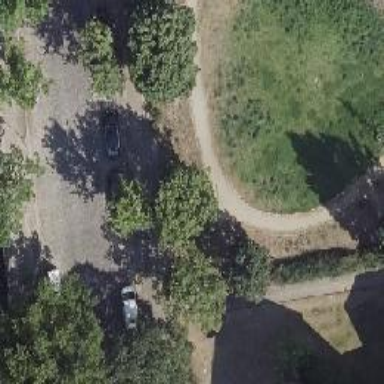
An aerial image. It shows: Compacted footway.